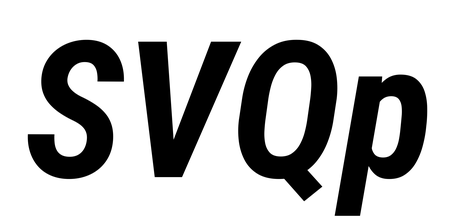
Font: Roboto-Italic_Condensed_Bold_Italic